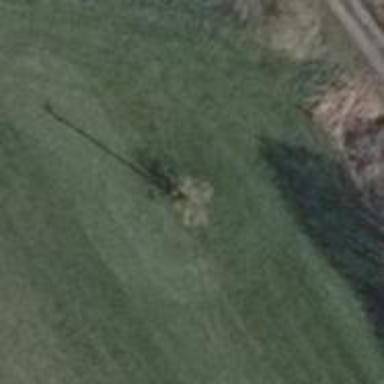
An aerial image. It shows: Power pole.